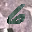
Label: 6